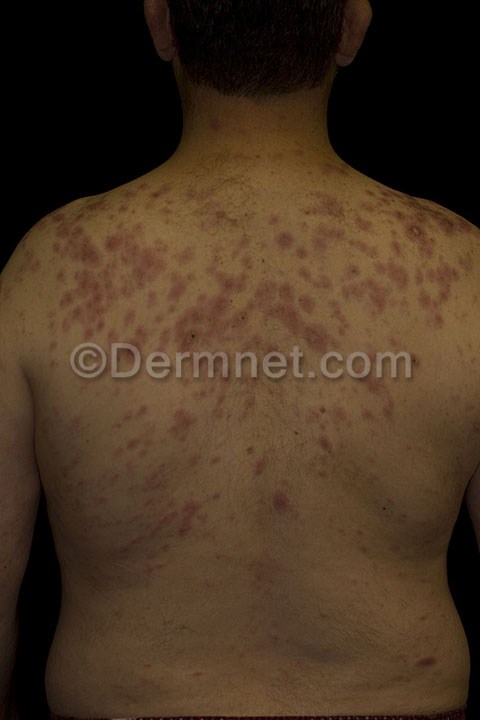
Disease: Exanthems and Drug Eruptions